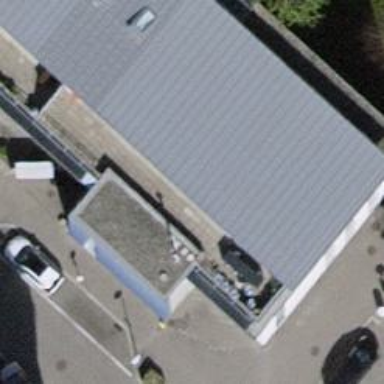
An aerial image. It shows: Beauty shop.